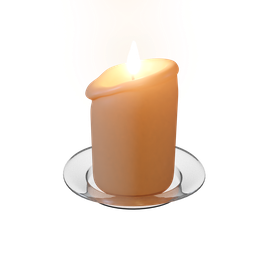
Label: decoration